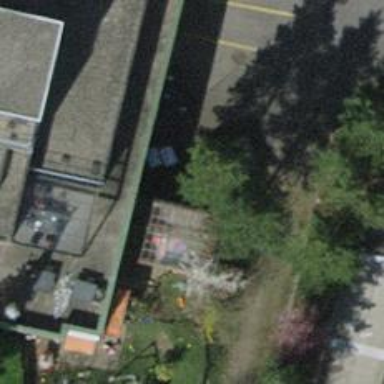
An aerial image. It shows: Retaining wall.